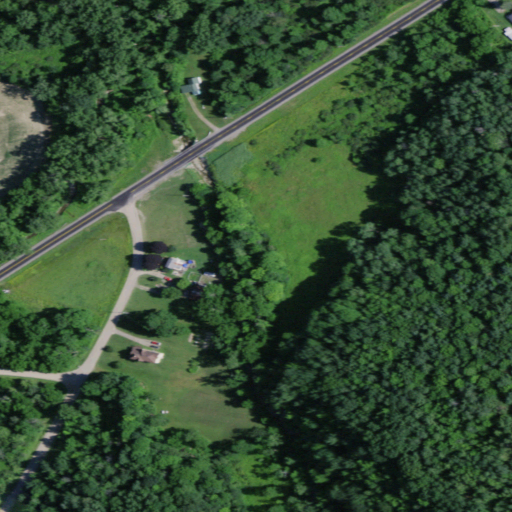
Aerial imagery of valley in New York named Belle Hollow containing deciduous forest, open development, mixed forest, pasture, cultivated crops, low intensity development, and medium intensity development